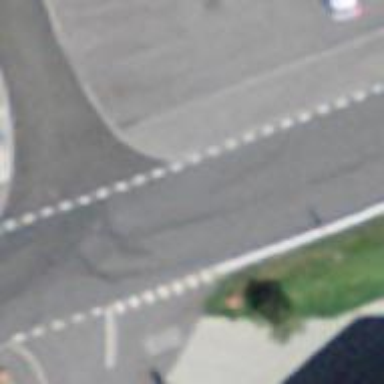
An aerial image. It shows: Zebra crossing on the road.